Question: I have a menubar(div) which houses bookmarks and when too many bookmarks are inserted this menu bar(div) becomes too wide for the preferred page size(1280, 720) and becomes scrollabe, leaving half of the bookmarks out of view.

I want to ensure that all the bookmarks are in view and the best option seems to be that I have to make the extra bookmarks appear on the next line. can someone guide me in the right direction or better yet provide a working sample. Im just learning to use jquery and am finding this very difficult.
<URL>
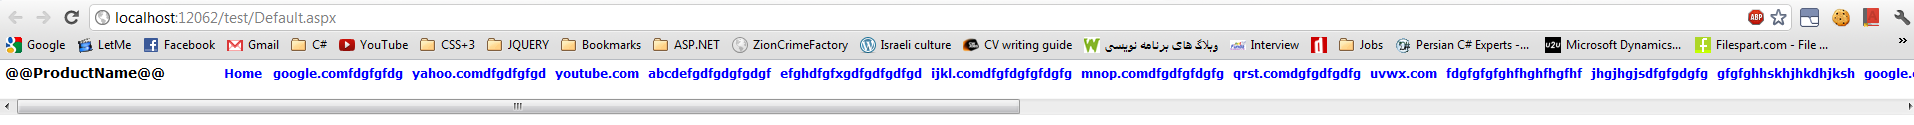
Answer: You have this in there on the 'ul' element.
'''
white-space: nowrap;
'''
Which means that that element's contents will never wrap to another line, so it extends out past the edge of the window instead. Remove that rule, and you have something closer to what you want. That is, when you content overflow one line, you want it to to the next line.
<URL>